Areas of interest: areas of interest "Commercial service"
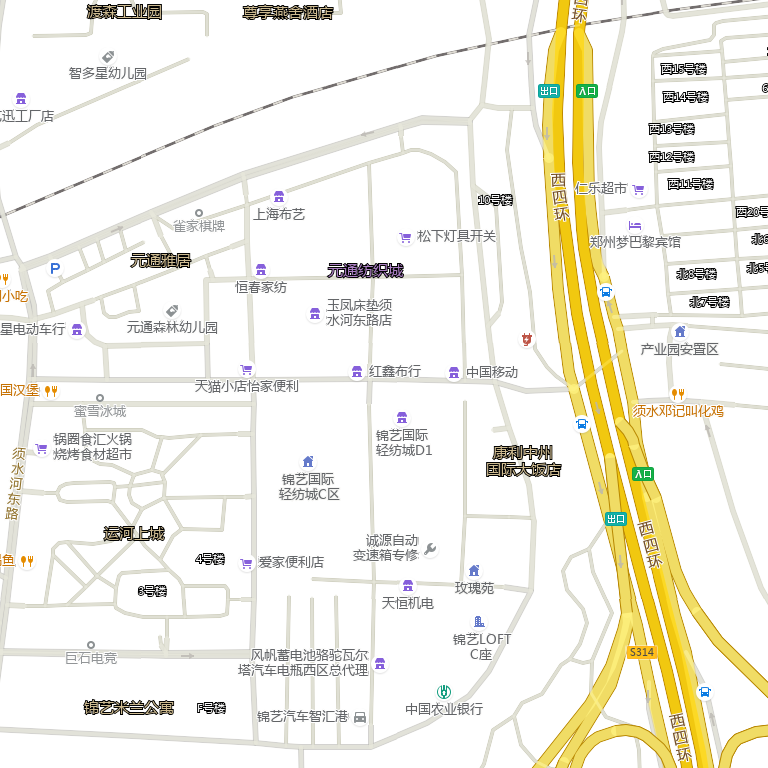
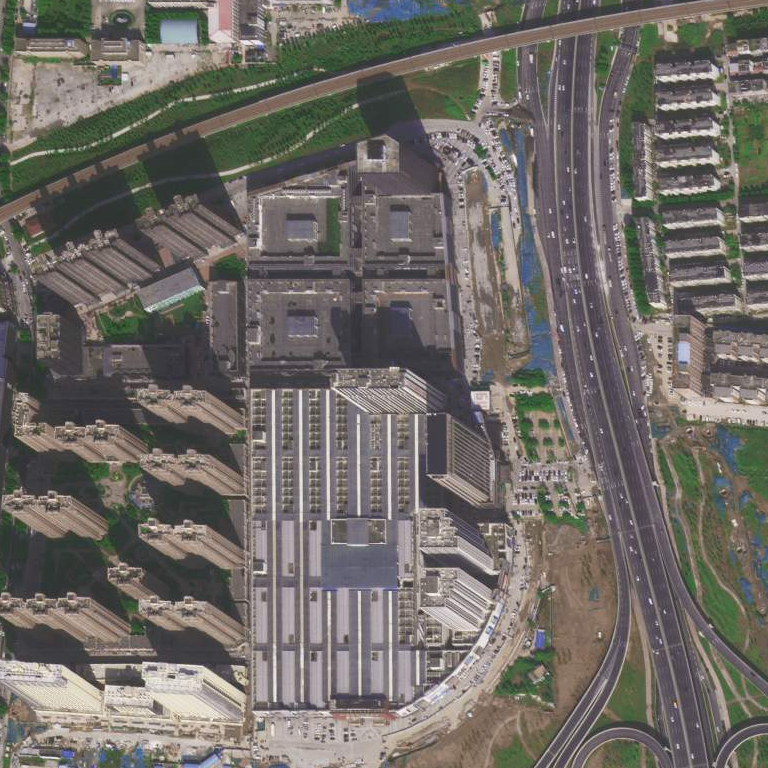